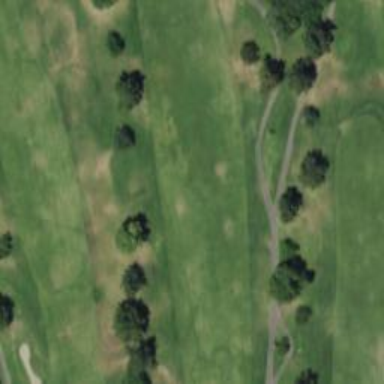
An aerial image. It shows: View of golf hole.